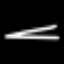
Label: line